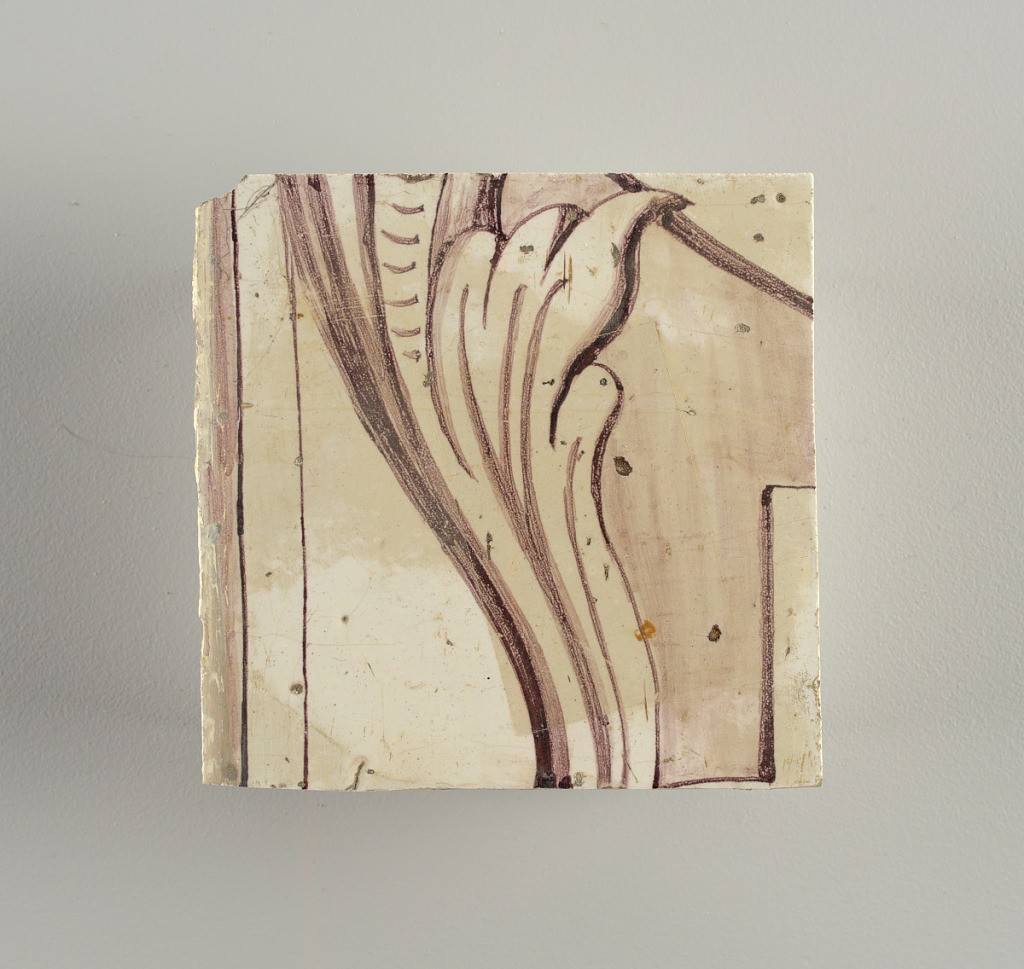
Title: Wall facing
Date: ca. 1725
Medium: tin-glazed earthenware, underglaze
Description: Running design for a frieze or a dado, composed of scrolls of foliage and strapwork, and four repeating motifs--a seated woman in a small upright oval medallion, a putto seated on a rocailled base, and strapwork in axial pattern.  The various panels, A to F, show various repeats of the same design, all being five tiles high and a varying number of tiles wide.